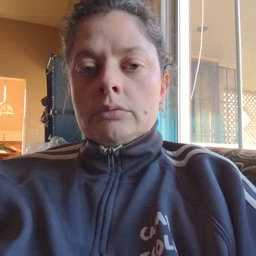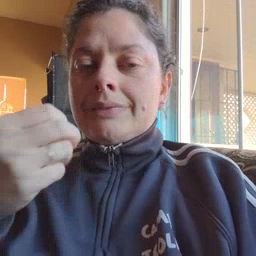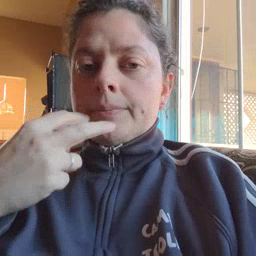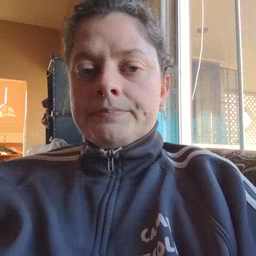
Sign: snack